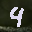
Label: 4